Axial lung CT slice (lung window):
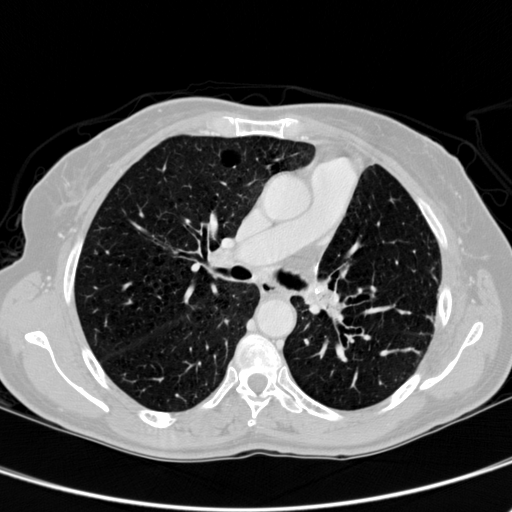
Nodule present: no